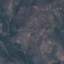
Land use / land cover class: HerbaceousVegetation